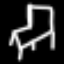
Label: chair